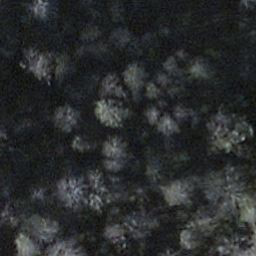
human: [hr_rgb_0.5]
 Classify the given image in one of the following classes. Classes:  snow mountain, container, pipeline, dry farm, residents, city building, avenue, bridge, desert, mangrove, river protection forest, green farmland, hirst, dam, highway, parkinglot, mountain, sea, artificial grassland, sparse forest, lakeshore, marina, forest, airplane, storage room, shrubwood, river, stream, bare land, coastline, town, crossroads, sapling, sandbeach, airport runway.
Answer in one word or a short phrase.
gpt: shrubwood